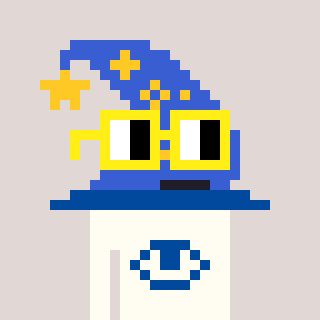
a pixel art character with square yellow glasses, a wizard hat-shaped head and a grayscale-colored body on a warm background